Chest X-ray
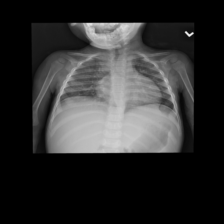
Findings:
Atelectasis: negative
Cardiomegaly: negative
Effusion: negative
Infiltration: negative
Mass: negative
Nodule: negative
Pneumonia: negative
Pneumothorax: negative
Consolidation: negative
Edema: negative
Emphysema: negative
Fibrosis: negative
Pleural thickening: negative
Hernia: negative